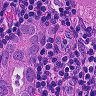
Metastatic tissue present: yes